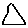
Label: triangle